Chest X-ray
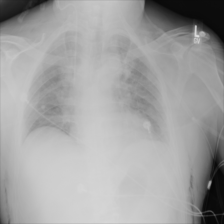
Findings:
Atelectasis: negative
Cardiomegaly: negative
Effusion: negative
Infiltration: negative
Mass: negative
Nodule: negative
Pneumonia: negative
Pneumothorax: negative
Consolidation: negative
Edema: positive
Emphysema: negative
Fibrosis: negative
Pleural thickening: negative
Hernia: negative